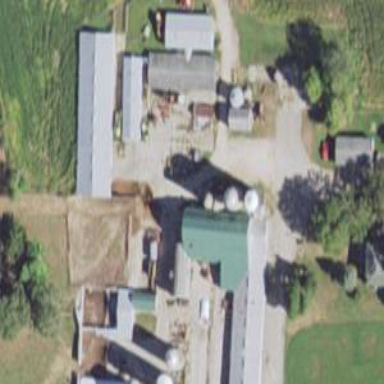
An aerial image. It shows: Silo building.